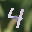
Label: 4